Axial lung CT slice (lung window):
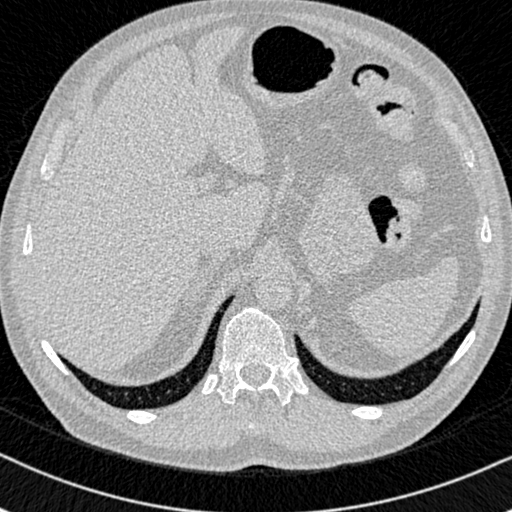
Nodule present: no